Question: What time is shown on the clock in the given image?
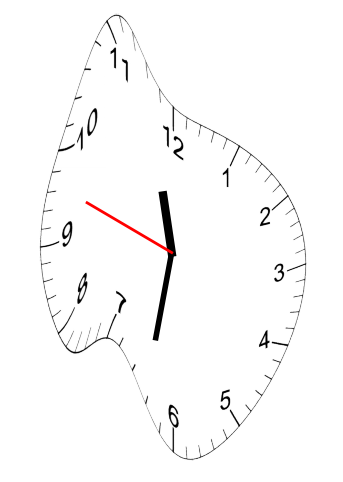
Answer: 11:31:48